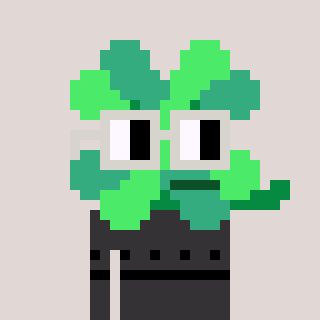
a pixel art character with square light gray glasses, a clover-shaped head and a grayscale-colored body on a warm background